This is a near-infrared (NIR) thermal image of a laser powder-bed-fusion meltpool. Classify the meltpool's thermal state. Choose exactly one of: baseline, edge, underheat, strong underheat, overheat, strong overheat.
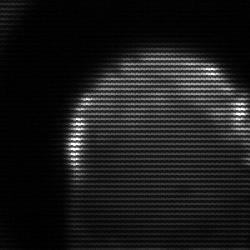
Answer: edge